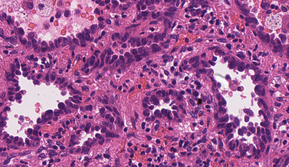
Tumor epithelial tissue: yes
Tumor-associated stroma tissue: yes
Normal tissue: no